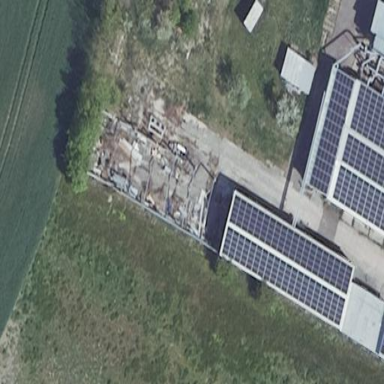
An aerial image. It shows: Shed building.